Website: walmart
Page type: address-validator
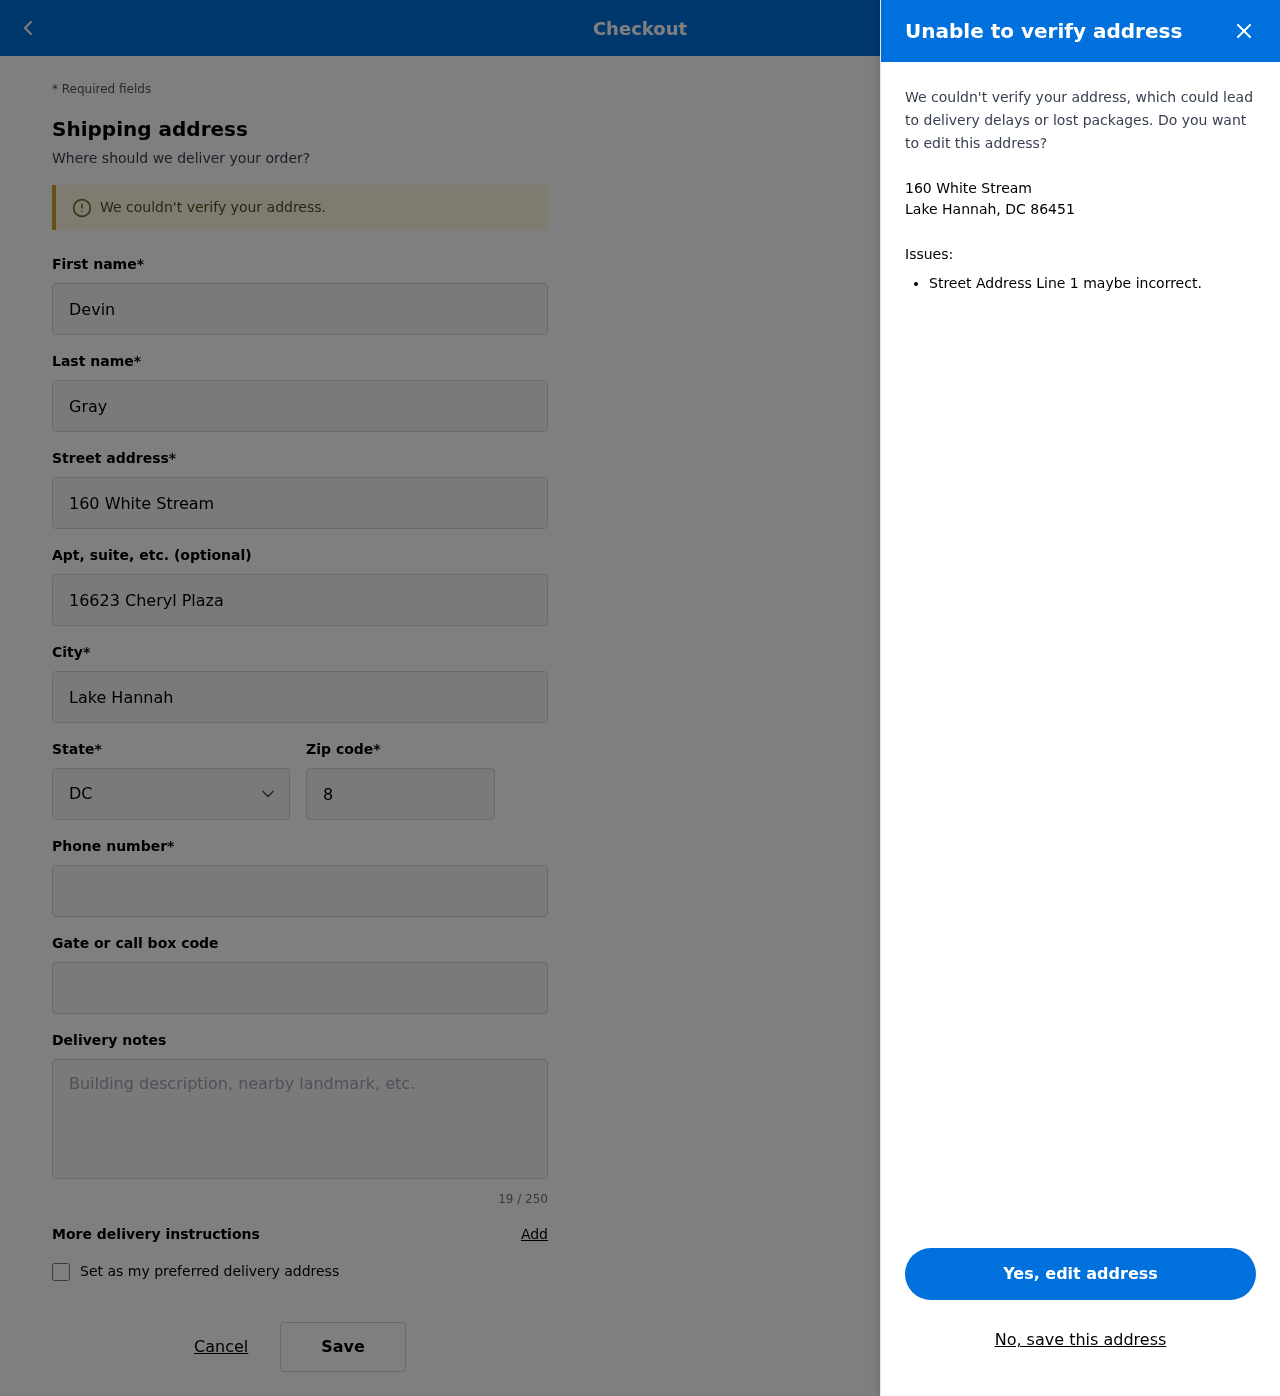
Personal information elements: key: PII_CITY_STATE_ZIP
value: Lake Hannah, DC 86451
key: PII_DELIVERY_INSTRUCTIONS
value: Leave at front door
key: PII_STATE_ABBR
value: DC
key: PII_STREET
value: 160 White Stream
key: PII_FIRSTNAME
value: Devin
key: PII_LASTNAME
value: Gray
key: PII_STREET2
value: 16623 Cheryl Plaza
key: PII_CITY
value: Lake Hannah
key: PII_POSTCODE
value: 86451
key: PII_PHONE
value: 9219736286
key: PII_SECURITY_CODE
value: AR05